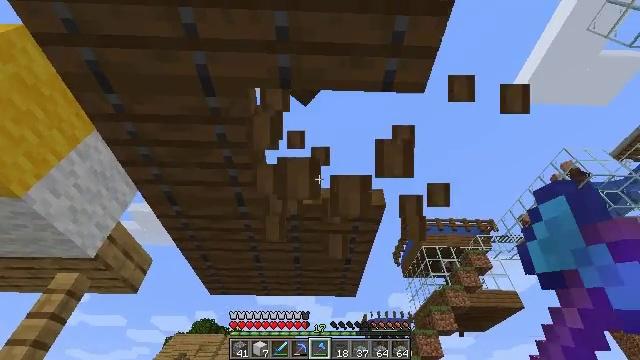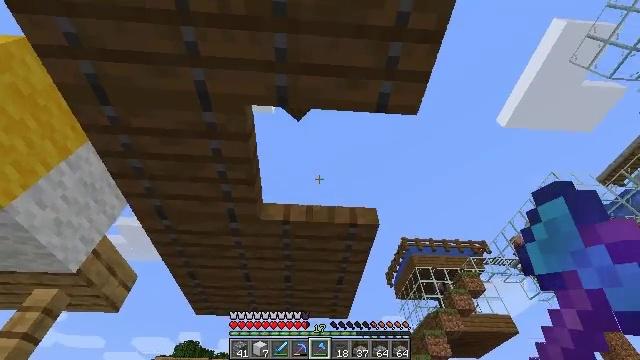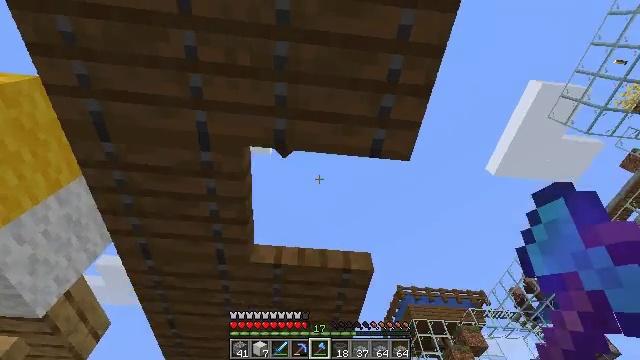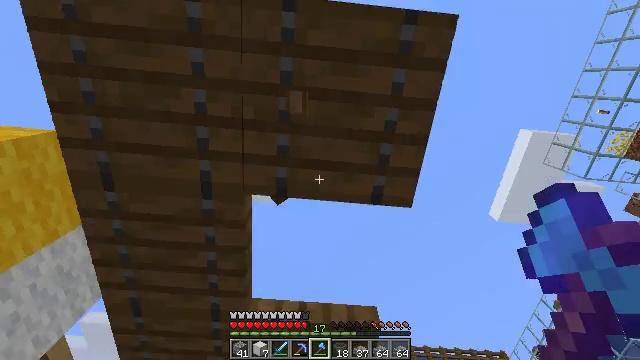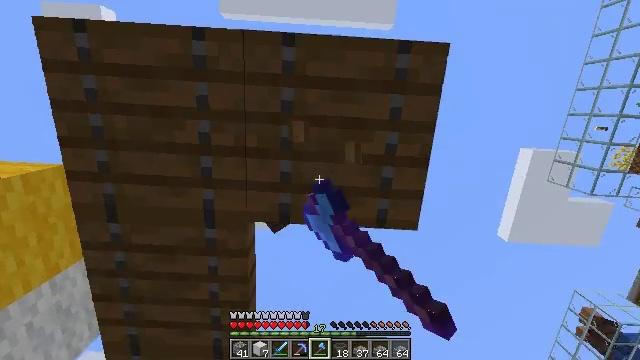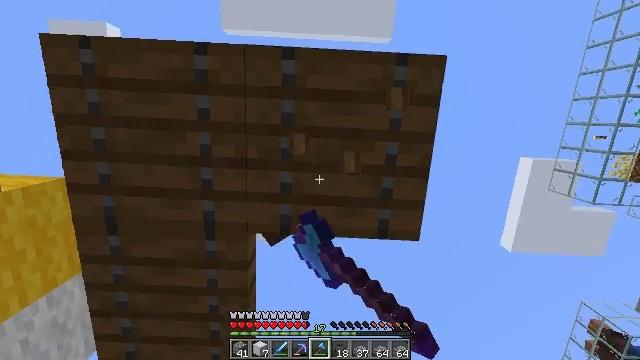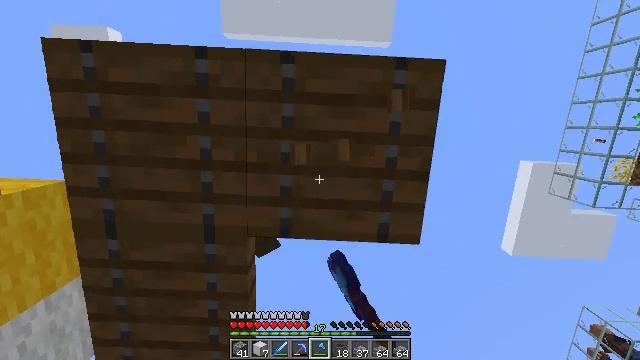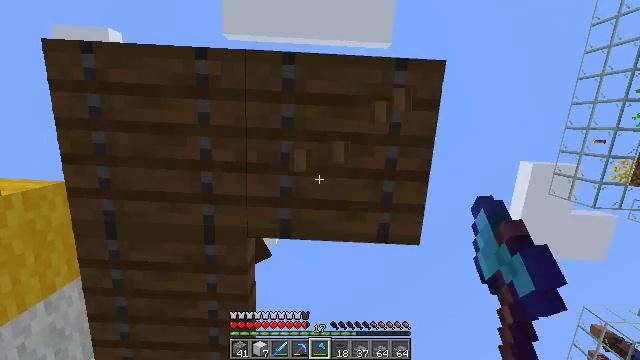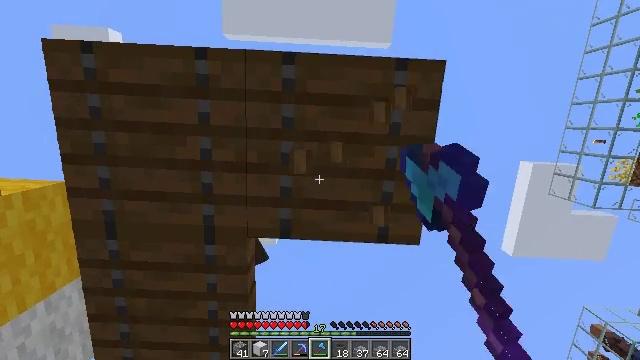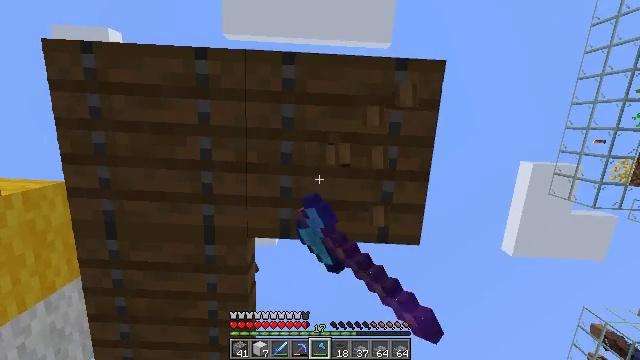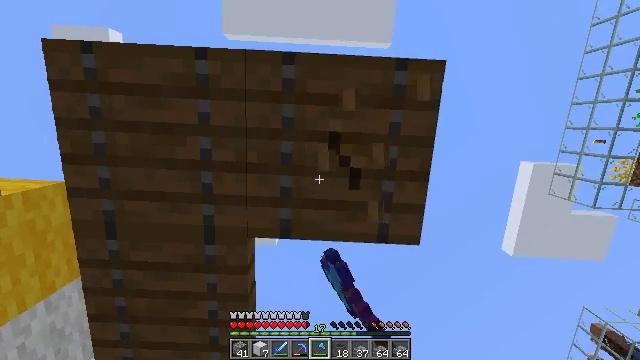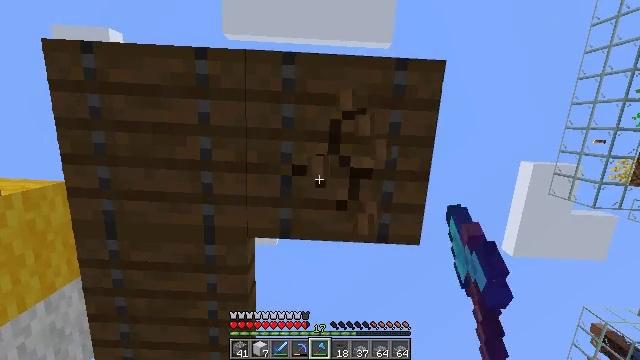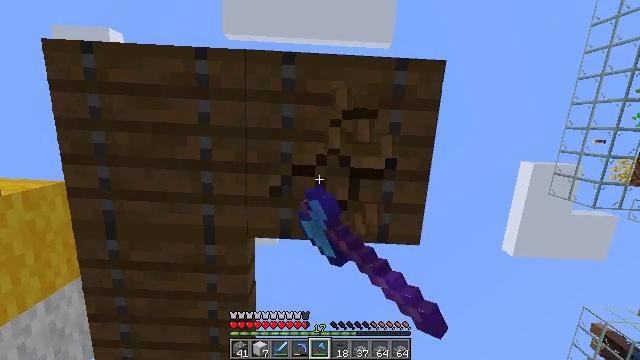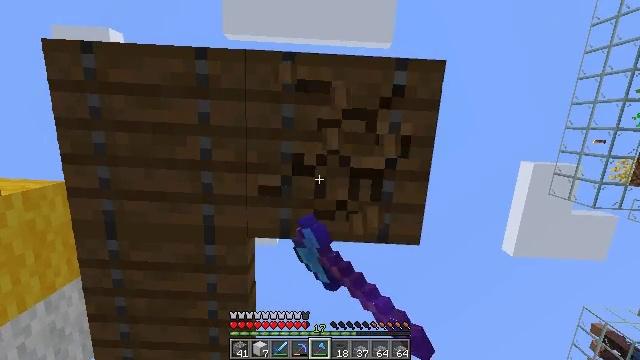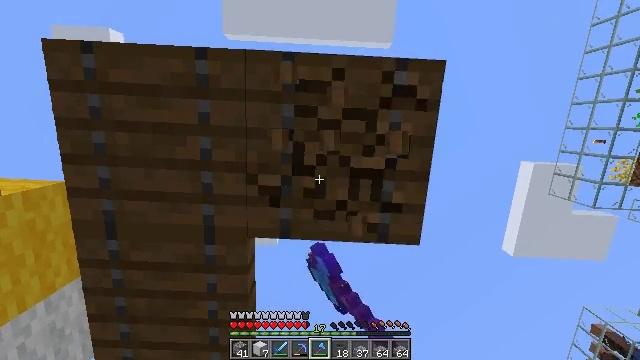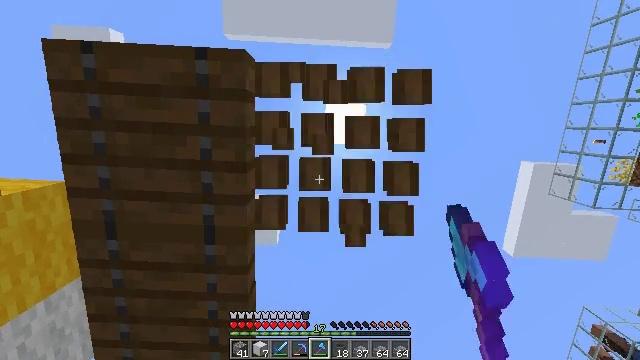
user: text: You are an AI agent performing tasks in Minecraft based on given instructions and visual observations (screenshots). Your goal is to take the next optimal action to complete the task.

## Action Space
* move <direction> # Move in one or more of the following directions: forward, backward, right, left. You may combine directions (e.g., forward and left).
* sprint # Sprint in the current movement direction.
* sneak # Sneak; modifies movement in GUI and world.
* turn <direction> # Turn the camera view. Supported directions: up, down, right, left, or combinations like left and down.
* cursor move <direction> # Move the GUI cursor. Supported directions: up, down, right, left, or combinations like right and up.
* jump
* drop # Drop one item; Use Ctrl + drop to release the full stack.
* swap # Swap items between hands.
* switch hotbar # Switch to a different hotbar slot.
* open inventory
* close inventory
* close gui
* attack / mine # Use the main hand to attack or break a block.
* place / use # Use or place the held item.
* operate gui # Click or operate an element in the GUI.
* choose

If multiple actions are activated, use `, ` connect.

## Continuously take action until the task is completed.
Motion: motion action
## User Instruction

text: Break the spruce trapdoor from a structure.
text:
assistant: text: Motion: turn right and up, attack / mine
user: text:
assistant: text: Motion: turn right and up, attack / mine
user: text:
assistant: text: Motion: turn up, attack / mine
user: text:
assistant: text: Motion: turn left and up, attack / mine
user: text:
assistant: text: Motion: turn up, attack / mine
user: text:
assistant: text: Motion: attack / mine
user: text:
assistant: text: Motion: attack / mine
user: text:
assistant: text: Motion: attack / mine
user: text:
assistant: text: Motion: attack / mine
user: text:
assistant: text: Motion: attack / mine
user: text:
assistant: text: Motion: attack / mine
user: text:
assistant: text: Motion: attack / mine
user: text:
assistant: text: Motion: attack / mine
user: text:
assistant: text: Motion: attack / mine
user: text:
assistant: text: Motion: attack / mine
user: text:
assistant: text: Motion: attack / mine
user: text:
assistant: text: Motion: move left, attack / mine
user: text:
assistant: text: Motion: move left, attack / mine
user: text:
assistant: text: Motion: move left, attack / mine
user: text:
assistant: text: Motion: move left, turn up, attack / mine
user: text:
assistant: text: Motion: attack / mine
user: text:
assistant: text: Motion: attack / mine
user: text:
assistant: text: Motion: attack / mine
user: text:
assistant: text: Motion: attack / mine
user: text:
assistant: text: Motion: attack / mine
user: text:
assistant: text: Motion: attack / mine
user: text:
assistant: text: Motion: attack / mine
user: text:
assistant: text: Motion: attack / mine
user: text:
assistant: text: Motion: attack / mine
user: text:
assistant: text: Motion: attack / mine